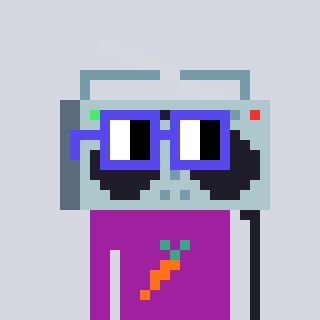
a pixel art character with square blue glasses, a boombox-shaped head and a magenta-colored body on a cool background